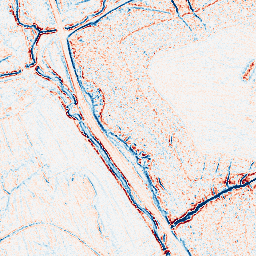
Category: edge_preserving
Decomposition family: bilateral
Decomposition parameters: d: 5
sigma_color: 25
sigma_space: 75
Upsampling method: cubic_mitchell
Upsampling parameters: scale: 2
Upsampling scale: 2